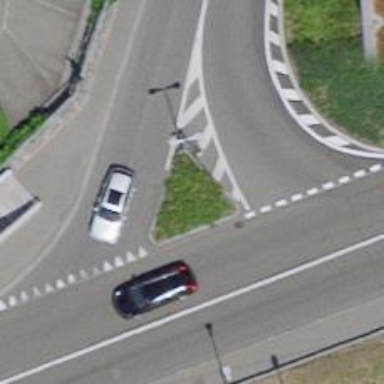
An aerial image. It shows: Traffic calming island.